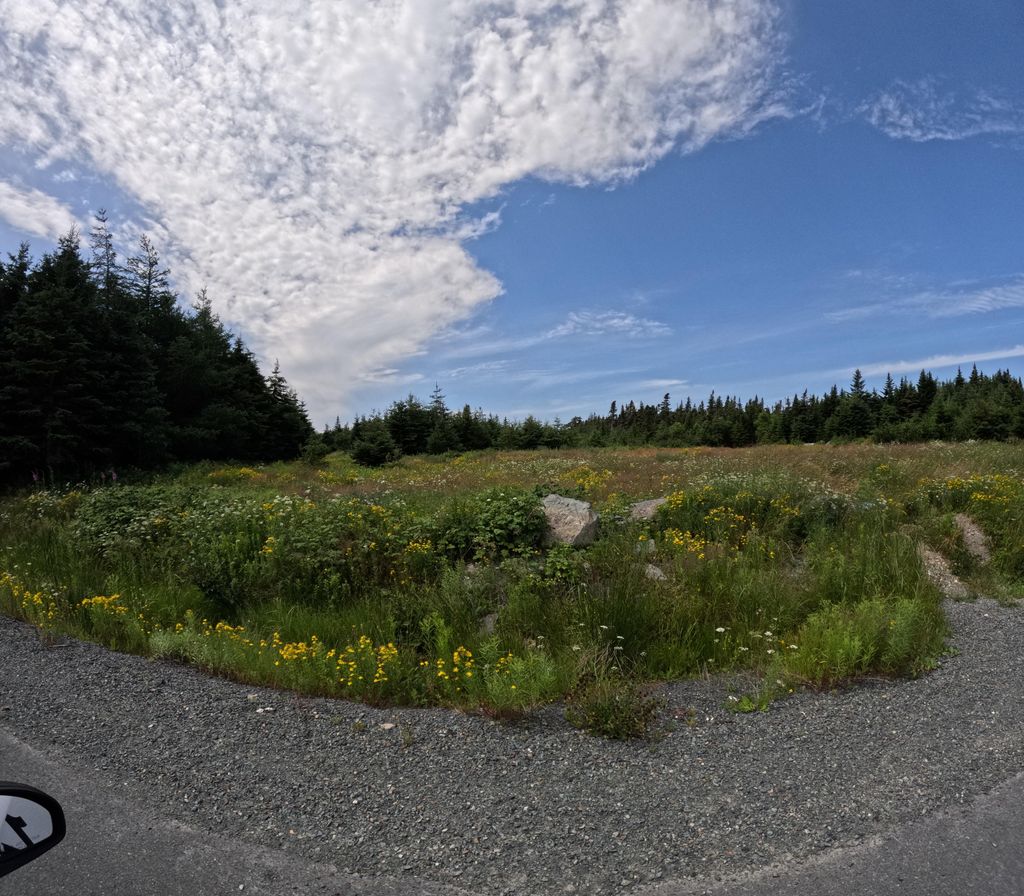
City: st_johns